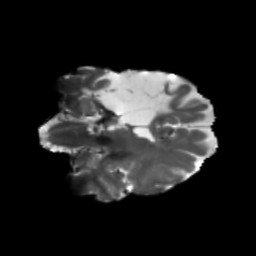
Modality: T2w
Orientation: coronal
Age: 46
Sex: female
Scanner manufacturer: siemens
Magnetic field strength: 3 T
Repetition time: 5.25 s
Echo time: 0.08 s